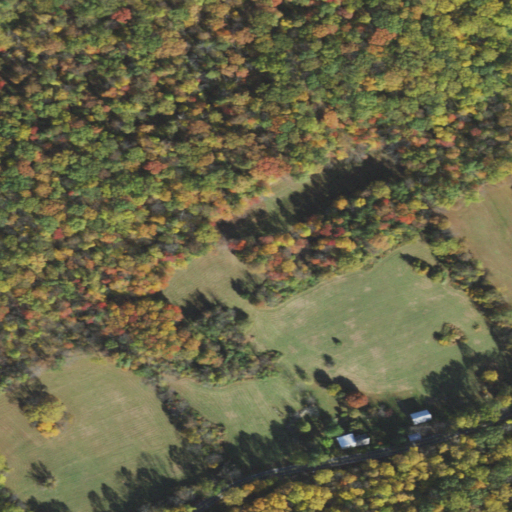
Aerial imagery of mountain in Pennsylvania named Hexenkopf Hill containing deciduous forest, pasture, and open development